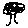
Label: tree